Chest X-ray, PA view. Patient: 27 years old, sex F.
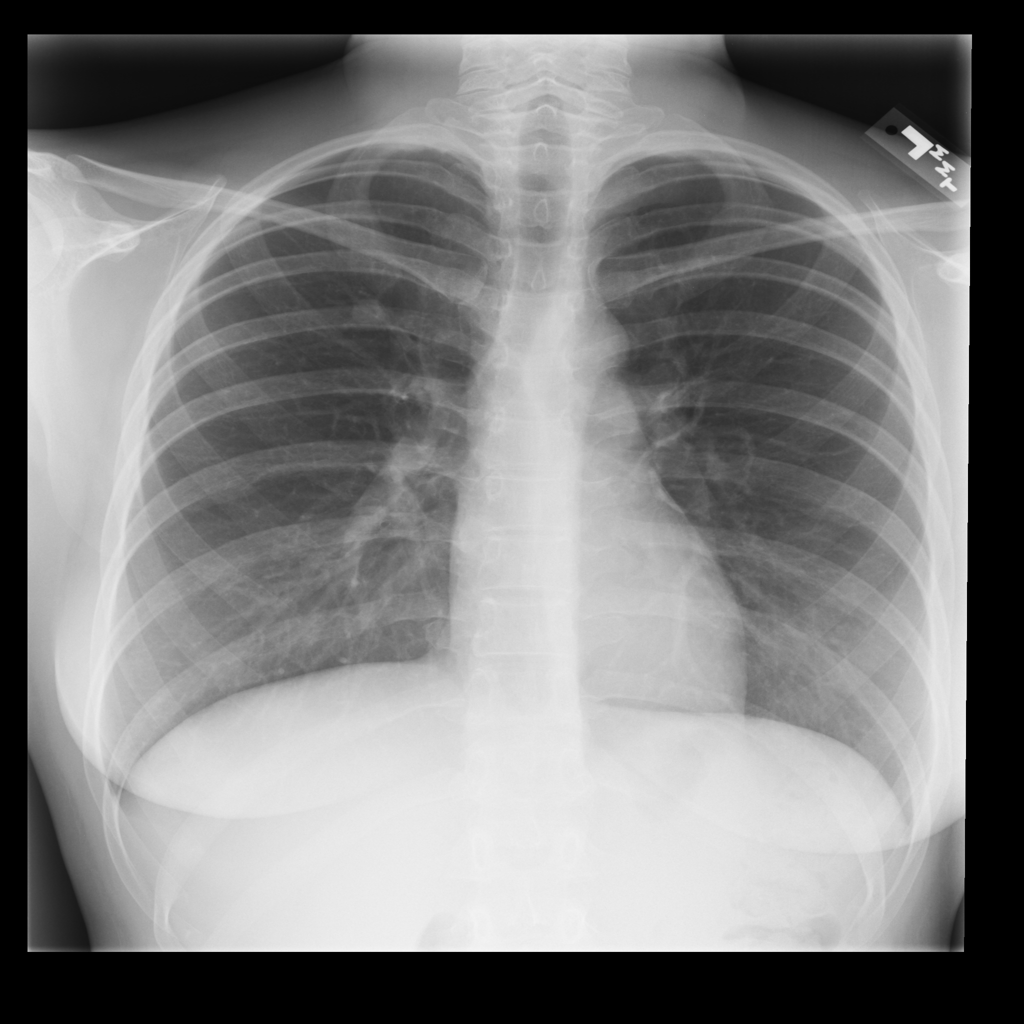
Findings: Nodule